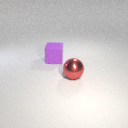
large purple rubber cube behind large red metal sphere